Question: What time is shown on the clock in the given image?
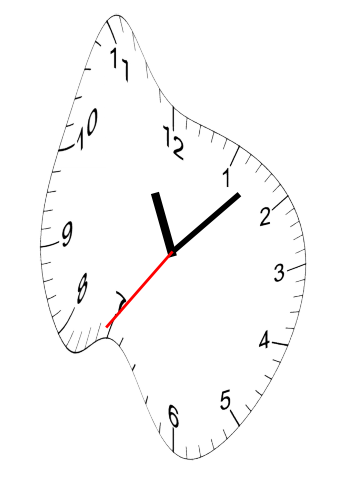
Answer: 11:07:36